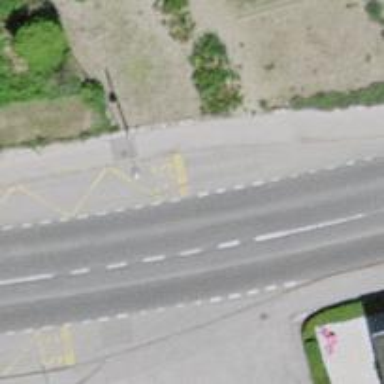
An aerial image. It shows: Zebra crossing on the road.